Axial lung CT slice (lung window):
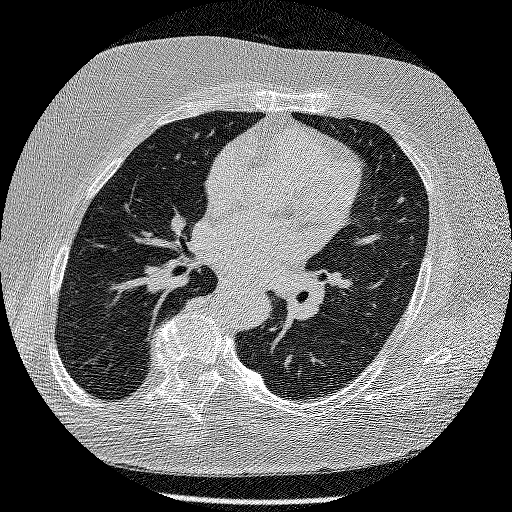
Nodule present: no